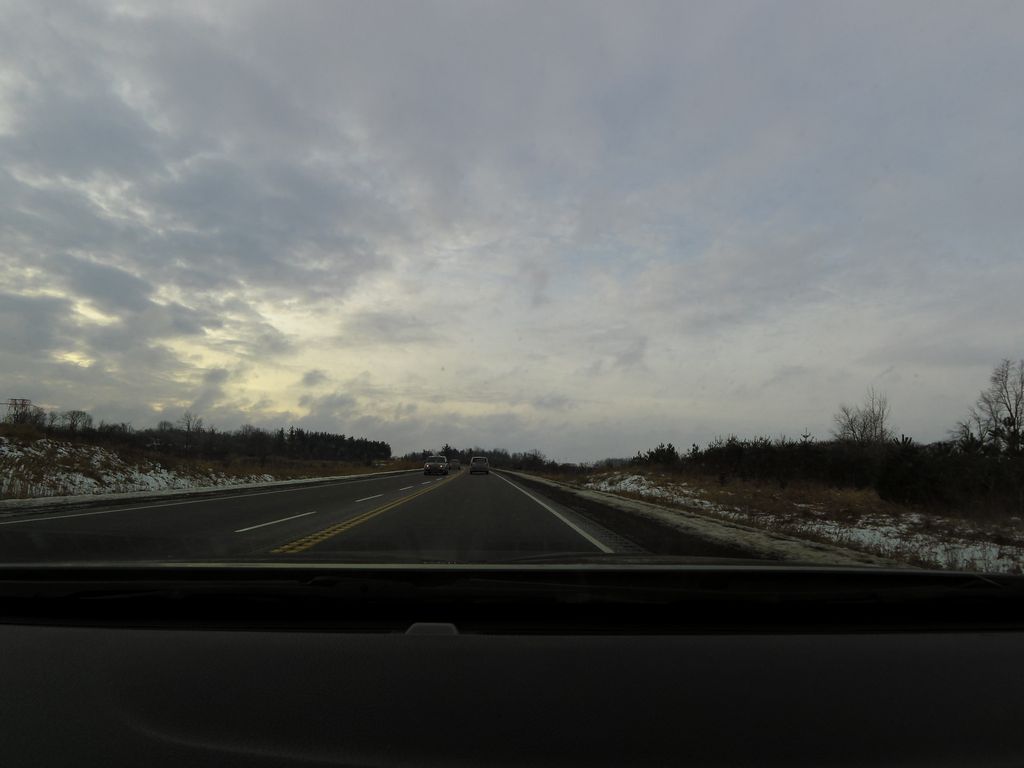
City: hamilton